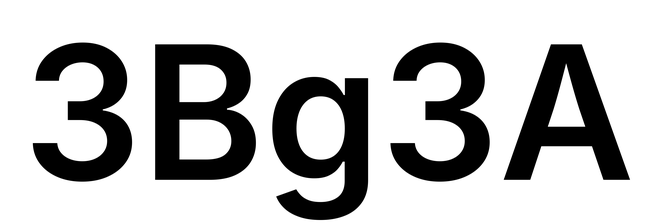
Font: Inter_SemiBold